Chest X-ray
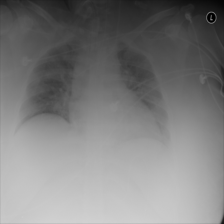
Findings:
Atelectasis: negative
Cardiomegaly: negative
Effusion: negative
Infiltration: negative
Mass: negative
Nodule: negative
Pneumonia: negative
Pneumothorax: negative
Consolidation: negative
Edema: negative
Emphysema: negative
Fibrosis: negative
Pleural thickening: negative
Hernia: negative